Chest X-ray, PA view. Patient: 35 years old, sex M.
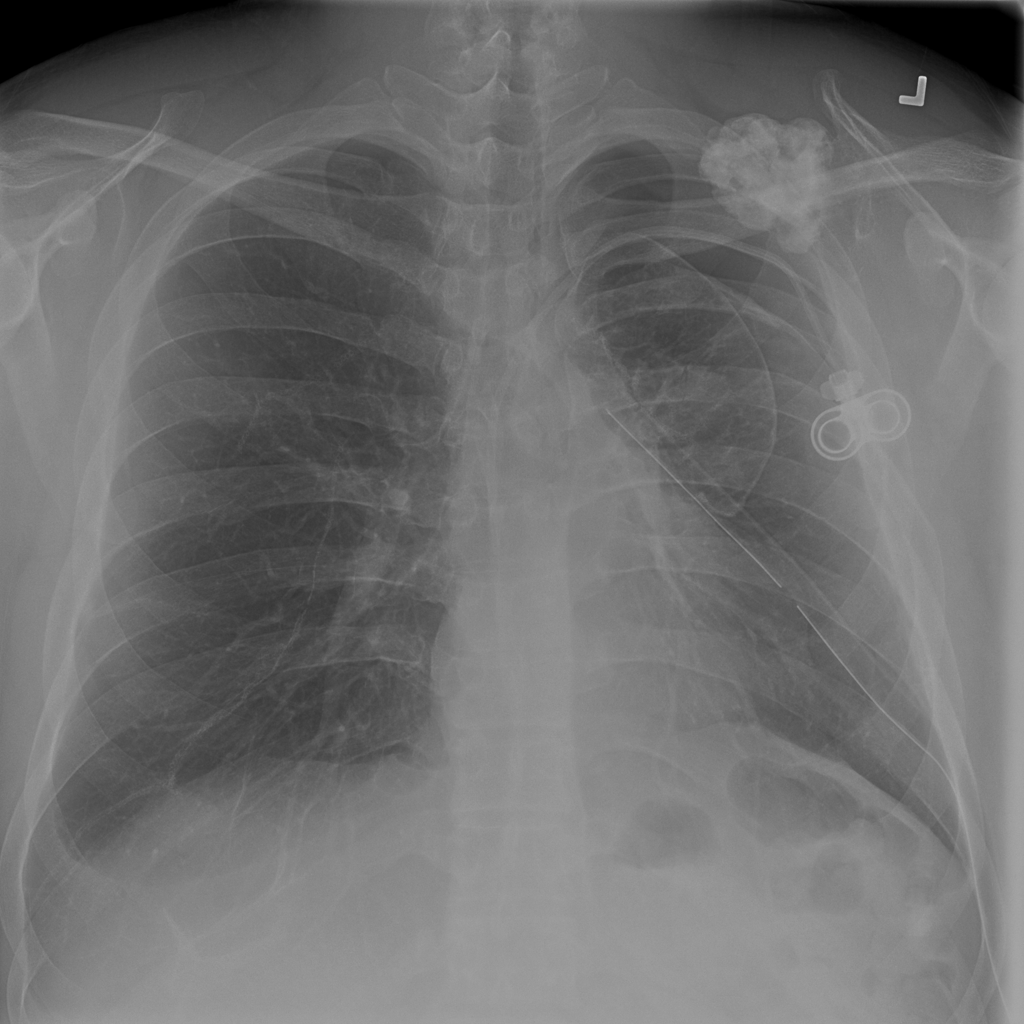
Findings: Pneumothorax